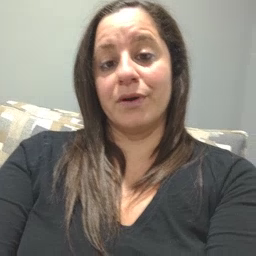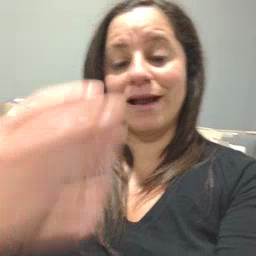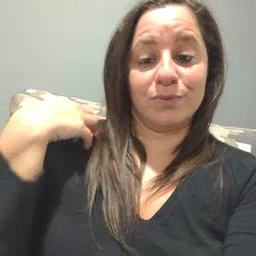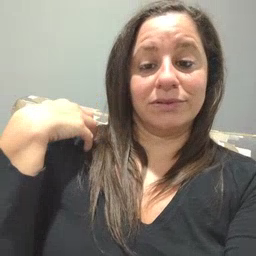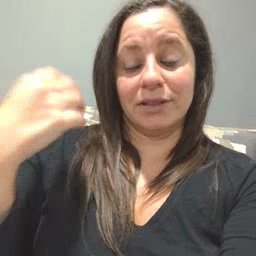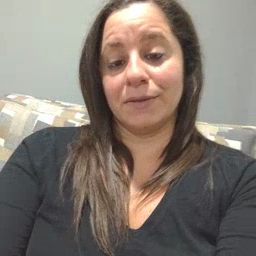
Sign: outside